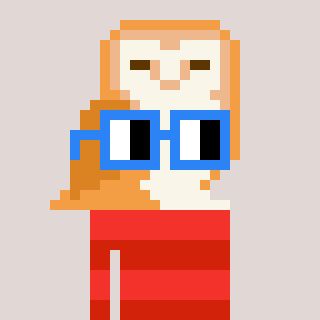
a pixel art character with square blue glasses, a owl-shaped head and a red-colored body on a warm background